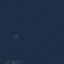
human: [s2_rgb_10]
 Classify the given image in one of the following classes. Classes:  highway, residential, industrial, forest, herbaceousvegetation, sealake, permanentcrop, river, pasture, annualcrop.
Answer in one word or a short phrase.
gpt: SeaLake